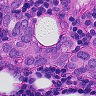
Metastatic tissue present: yes